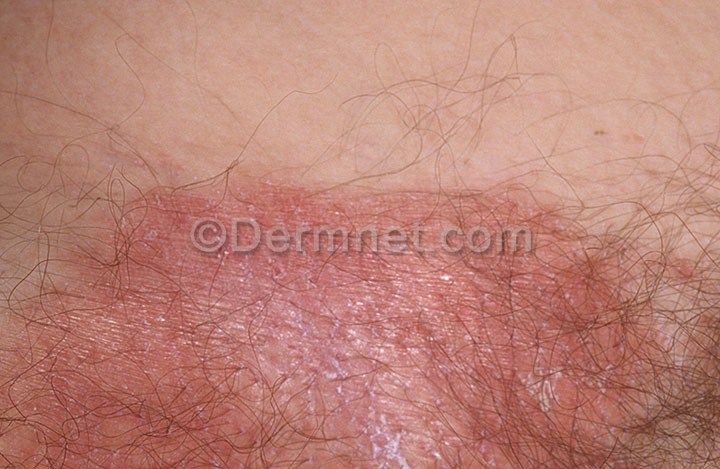
Disease: Tinea Ringworm Candidiasis and other Fungal Infections